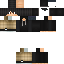
A female human skin with dark skin, wearing black long hair dressed in a black hoodie and black pants, featuring a closed mouth.